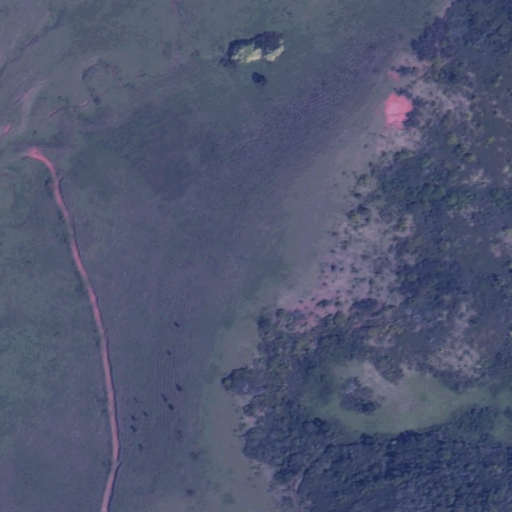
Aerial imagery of mountain in Hawaii named Kahipa containing only unknown